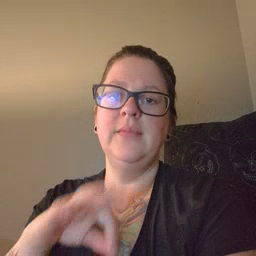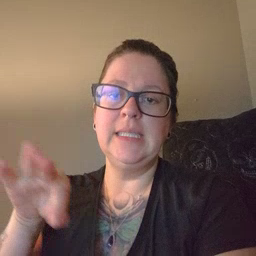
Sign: feet